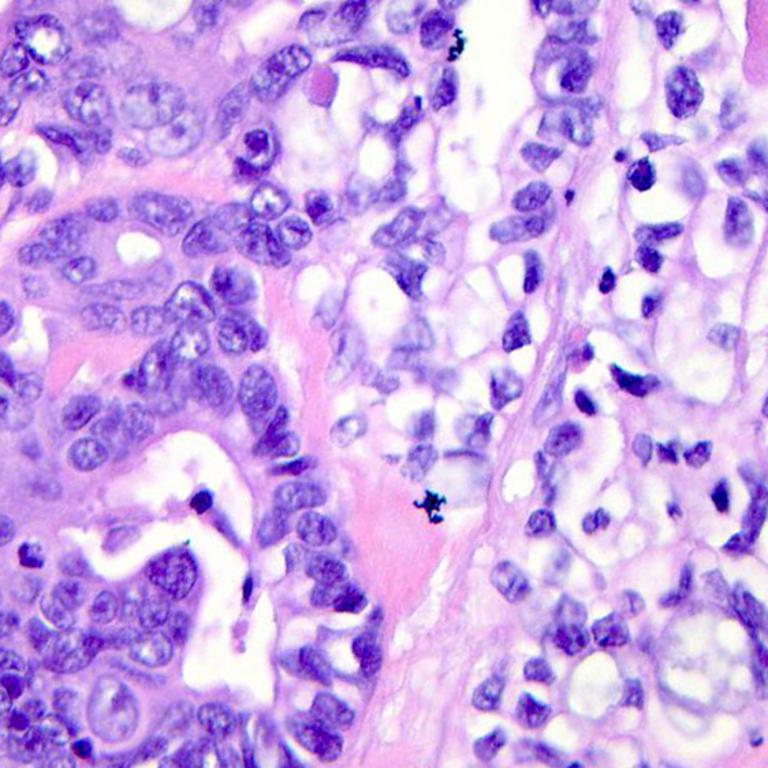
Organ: colon
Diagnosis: adenocarcinomas